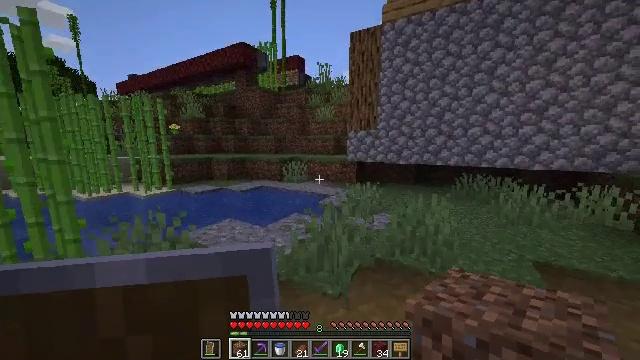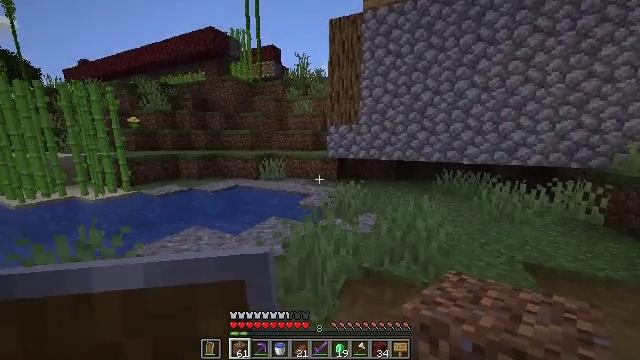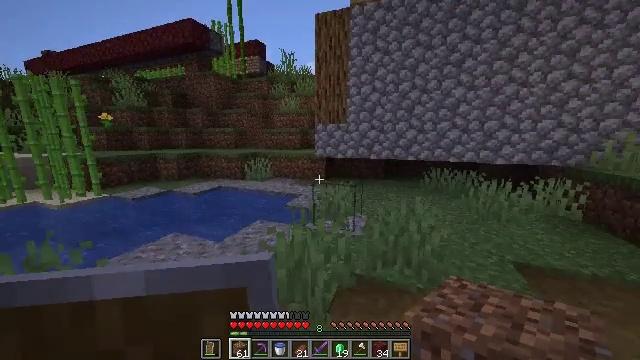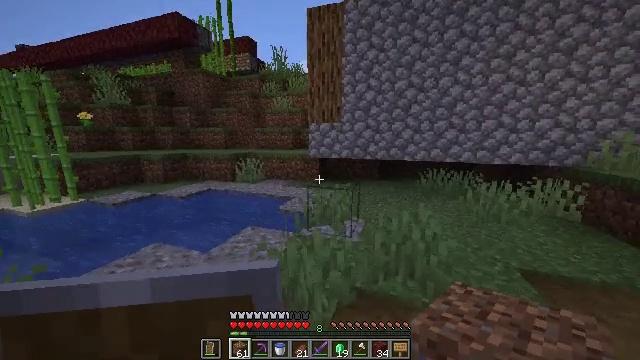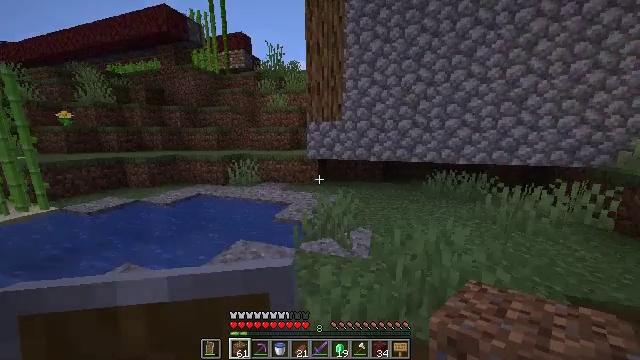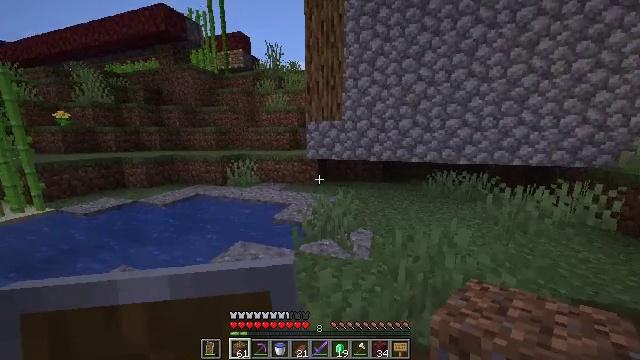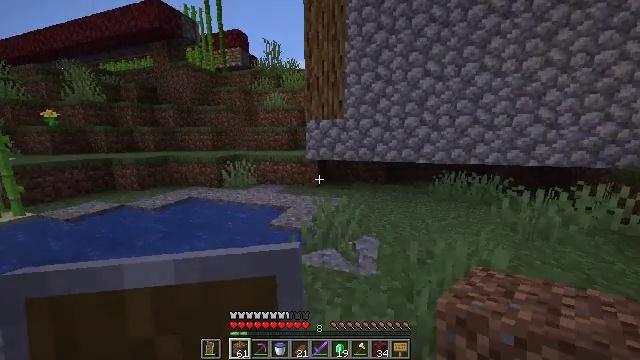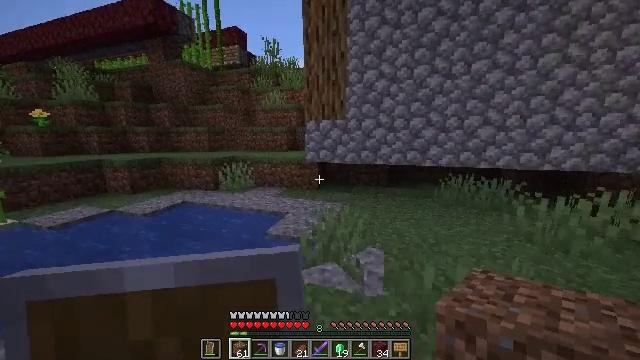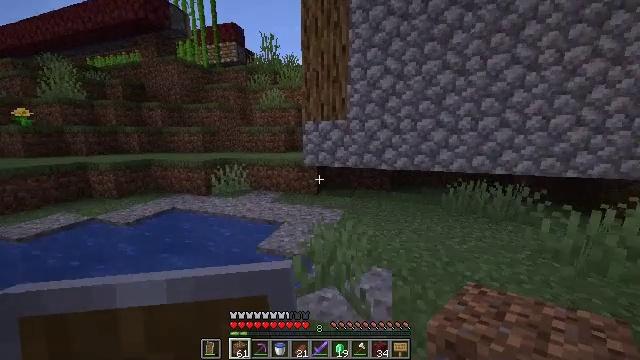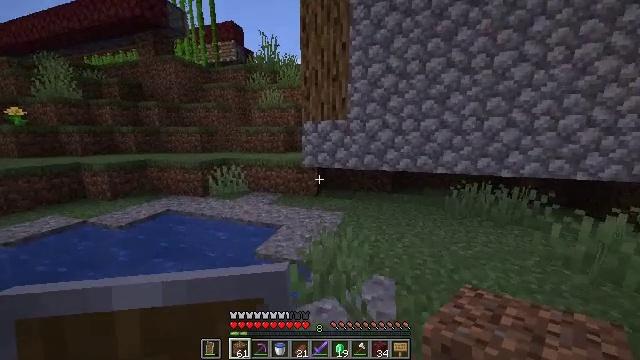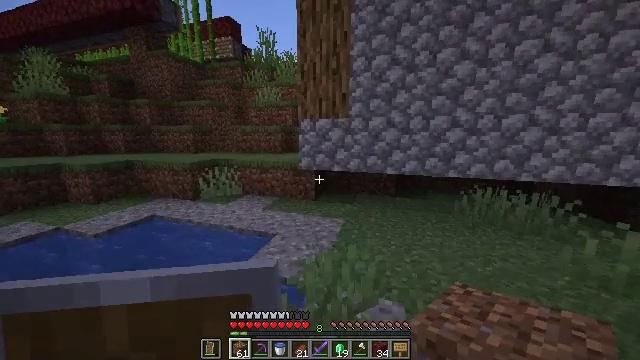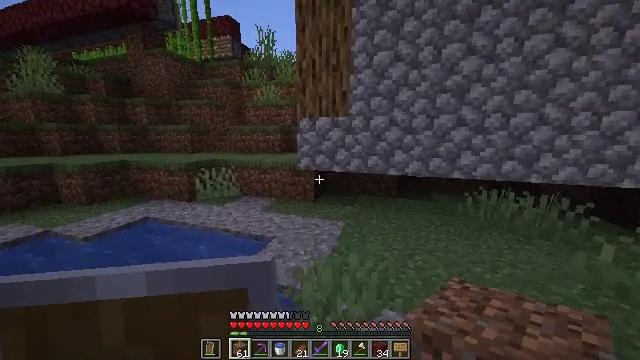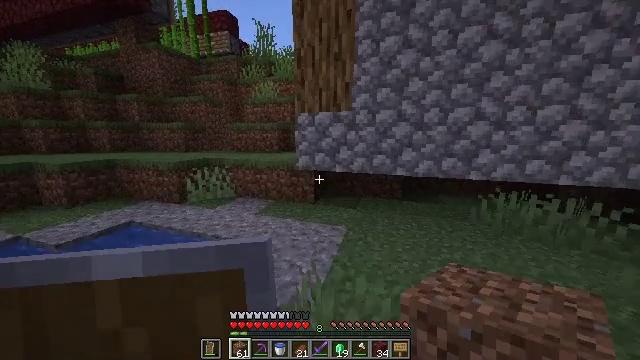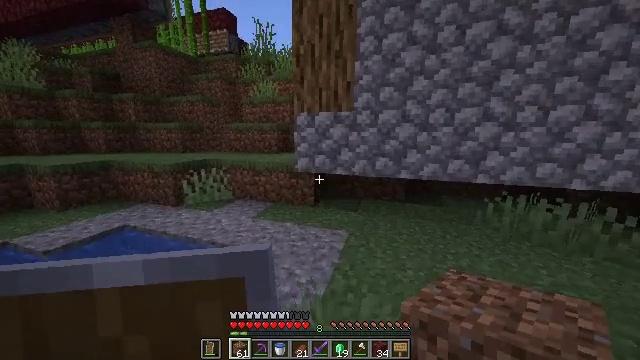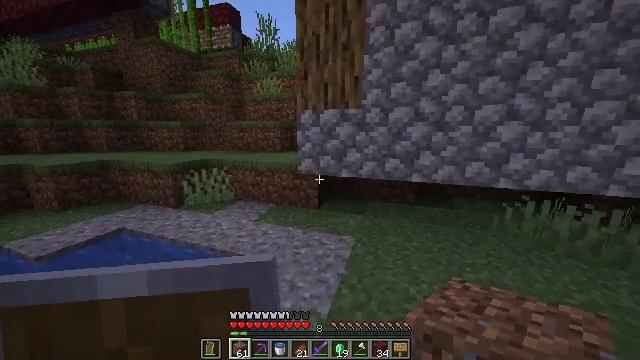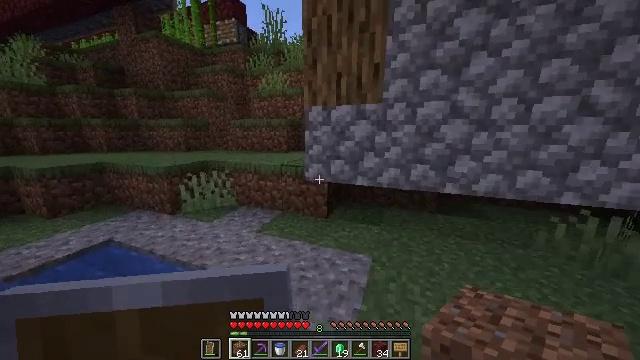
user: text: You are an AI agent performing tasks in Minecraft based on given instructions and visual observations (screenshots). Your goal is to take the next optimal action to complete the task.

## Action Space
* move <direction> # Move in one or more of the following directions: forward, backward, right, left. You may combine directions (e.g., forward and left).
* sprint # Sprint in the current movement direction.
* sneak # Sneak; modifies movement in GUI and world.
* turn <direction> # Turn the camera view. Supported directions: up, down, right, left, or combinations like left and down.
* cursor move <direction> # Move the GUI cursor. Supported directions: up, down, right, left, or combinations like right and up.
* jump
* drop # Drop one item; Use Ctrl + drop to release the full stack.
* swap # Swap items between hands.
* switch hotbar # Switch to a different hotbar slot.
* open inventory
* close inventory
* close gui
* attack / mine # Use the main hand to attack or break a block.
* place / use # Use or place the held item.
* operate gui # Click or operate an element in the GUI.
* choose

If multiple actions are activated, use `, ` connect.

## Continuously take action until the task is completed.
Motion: motion action
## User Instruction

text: Attack bamboo to gather it.
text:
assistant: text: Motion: move forward, turn right and down
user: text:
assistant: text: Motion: move forward, turn right
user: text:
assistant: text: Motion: move forward, turn right
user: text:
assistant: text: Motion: move forward
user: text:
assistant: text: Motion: move forward
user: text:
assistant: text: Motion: move forward
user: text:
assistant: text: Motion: move forward
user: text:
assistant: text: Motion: move forward
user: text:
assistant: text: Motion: move forward
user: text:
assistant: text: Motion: move forward
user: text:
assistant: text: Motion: move forward
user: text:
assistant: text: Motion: move forward
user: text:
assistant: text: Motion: move forward
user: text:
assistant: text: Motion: move forward, turn left
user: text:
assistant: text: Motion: move forward, turn left
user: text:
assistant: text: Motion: move forward, turn left
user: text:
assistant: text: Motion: move forward, turn left
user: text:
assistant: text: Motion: move forward, turn left
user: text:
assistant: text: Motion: move forward, turn left and up
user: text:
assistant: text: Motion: move forward, turn left
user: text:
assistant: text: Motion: move forward, turn left
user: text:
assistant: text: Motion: move forward, turn left
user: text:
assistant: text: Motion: move forward
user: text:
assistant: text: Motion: move forward
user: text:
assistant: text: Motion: move forward
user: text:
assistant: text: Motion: move forward, turn right
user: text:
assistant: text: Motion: move forward, turn right, jump
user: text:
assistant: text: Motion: move forward, turn right, jump
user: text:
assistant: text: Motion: move forward, turn right, jump
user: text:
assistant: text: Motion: move forward, turn right, jump